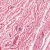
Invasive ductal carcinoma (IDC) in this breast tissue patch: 0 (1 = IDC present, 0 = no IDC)